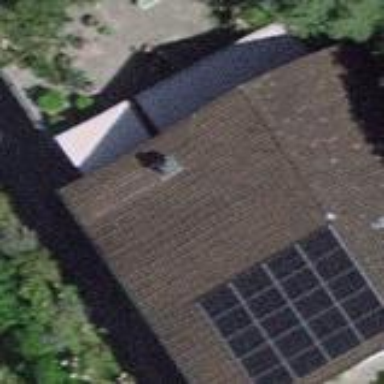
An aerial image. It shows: Solar power generator.